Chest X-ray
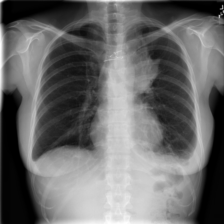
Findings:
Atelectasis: negative
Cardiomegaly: negative
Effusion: positive
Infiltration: negative
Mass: positive
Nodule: negative
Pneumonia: negative
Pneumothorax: negative
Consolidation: negative
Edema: negative
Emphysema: negative
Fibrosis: negative
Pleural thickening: negative
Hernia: negative